Field crop: maize
Growth stage: 2
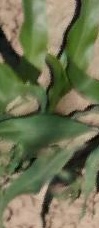
Species: maize